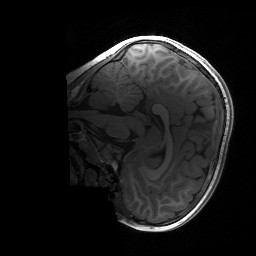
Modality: T1w
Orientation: sagittal
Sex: female
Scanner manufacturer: siemens
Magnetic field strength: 3 T
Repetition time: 1.9 s
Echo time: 0.00243 s